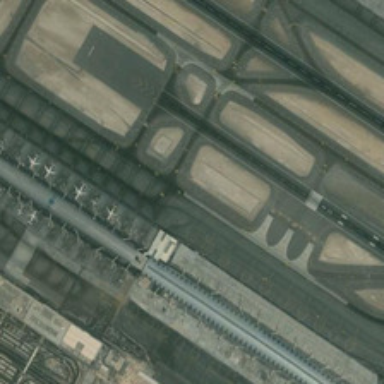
Many planes are parked near runways in an airport .